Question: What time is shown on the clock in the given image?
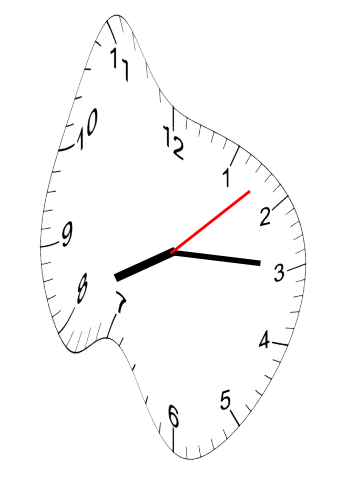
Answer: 08:15:08